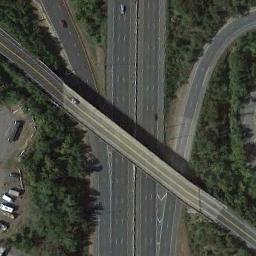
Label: overpass